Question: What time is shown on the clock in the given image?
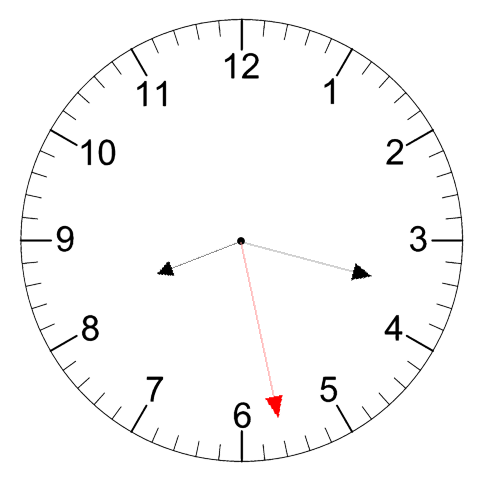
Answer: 08:17:28